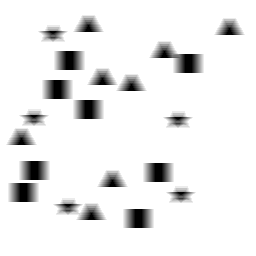
Squares: 8
Triangles: 8
Stars: 5
Total shapes: 21